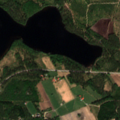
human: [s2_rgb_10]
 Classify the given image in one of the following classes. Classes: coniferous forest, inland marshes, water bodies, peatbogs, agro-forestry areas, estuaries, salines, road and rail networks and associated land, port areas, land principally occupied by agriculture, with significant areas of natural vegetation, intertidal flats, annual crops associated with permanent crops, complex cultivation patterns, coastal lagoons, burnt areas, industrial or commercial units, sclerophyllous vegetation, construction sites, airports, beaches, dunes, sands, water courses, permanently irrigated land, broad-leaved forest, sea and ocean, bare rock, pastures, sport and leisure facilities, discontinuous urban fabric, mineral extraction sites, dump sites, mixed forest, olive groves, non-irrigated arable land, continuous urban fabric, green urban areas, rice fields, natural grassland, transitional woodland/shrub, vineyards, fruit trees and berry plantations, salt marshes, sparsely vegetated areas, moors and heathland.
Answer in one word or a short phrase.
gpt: non-irrigated arable land, coniferous forest, mixed forest, transitional woodland/shrub, water bodies